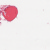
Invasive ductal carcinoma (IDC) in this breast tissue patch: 0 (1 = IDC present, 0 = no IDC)